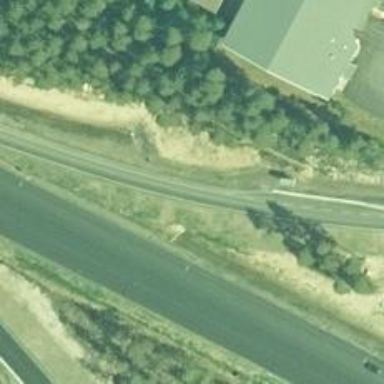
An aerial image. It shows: Trunk link highway.